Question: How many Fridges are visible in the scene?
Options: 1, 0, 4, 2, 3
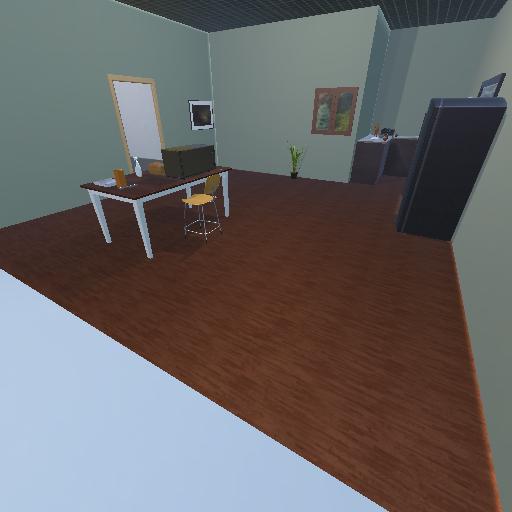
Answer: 1